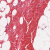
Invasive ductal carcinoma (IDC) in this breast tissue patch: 0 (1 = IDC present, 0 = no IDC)